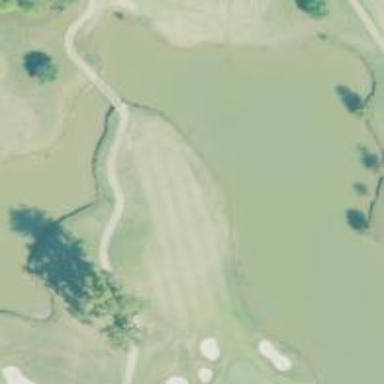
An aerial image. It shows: Scenic golf fairway.